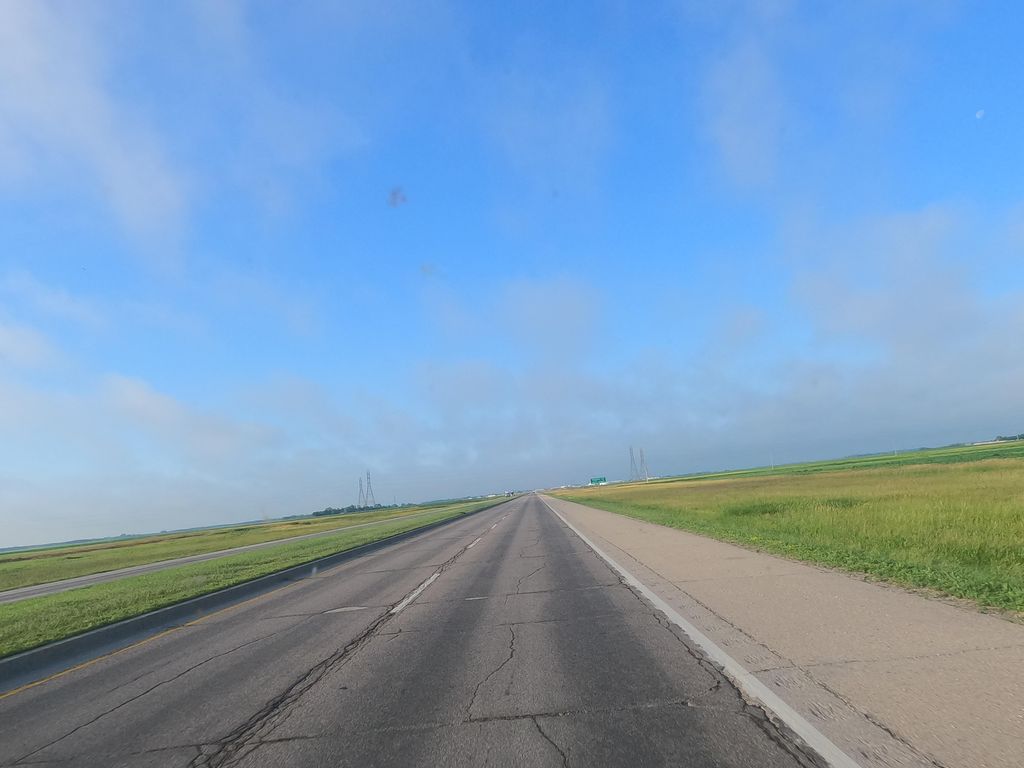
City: winnipeg